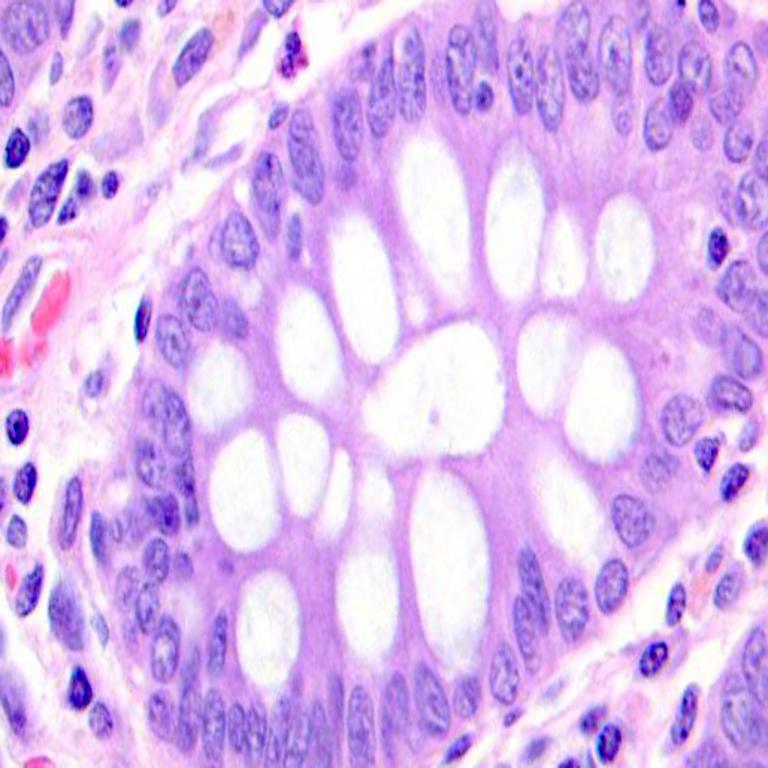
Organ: colon
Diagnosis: benign